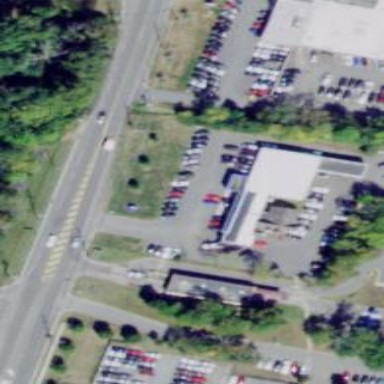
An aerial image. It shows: Building housing car shop.